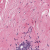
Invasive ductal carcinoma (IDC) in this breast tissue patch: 0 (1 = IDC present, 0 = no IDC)